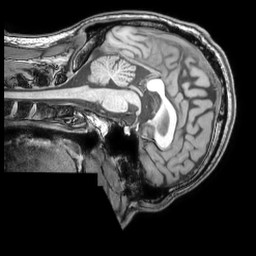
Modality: T1w
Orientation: sagittal
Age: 32
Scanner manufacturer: philips
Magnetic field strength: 3 T
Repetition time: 0.007 s
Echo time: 0.003501 s